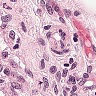
Metastatic tissue present: no